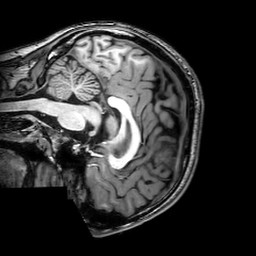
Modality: T1w
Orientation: sagittal
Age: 24
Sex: male
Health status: healthy
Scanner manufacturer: philips
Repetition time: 0.008134 s
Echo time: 0.00373 s